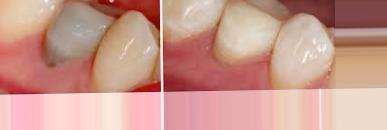
Condition: Tooth Discoloration